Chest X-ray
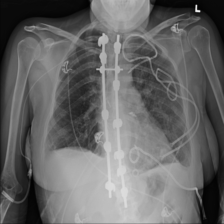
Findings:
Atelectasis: negative
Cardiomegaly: negative
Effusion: negative
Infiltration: positive
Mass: negative
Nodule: negative
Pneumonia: negative
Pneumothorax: negative
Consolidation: negative
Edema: negative
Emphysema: negative
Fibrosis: negative
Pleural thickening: negative
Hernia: negative